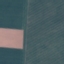
Label: AnnualCrop